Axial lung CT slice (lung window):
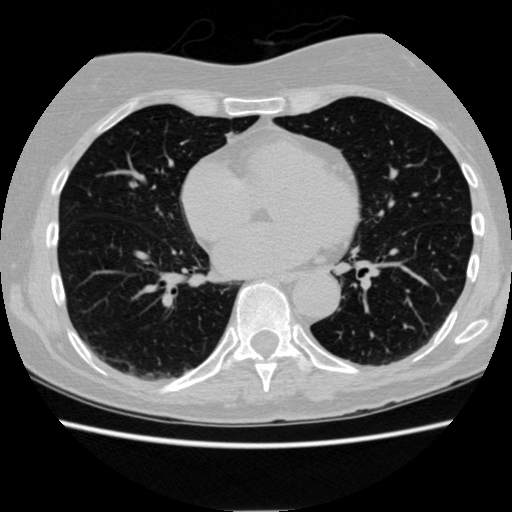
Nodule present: no